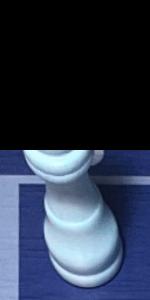
Label: King_White